Field crop: maize
Growth stage: 2
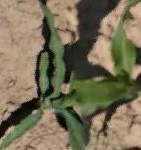
Species: maize